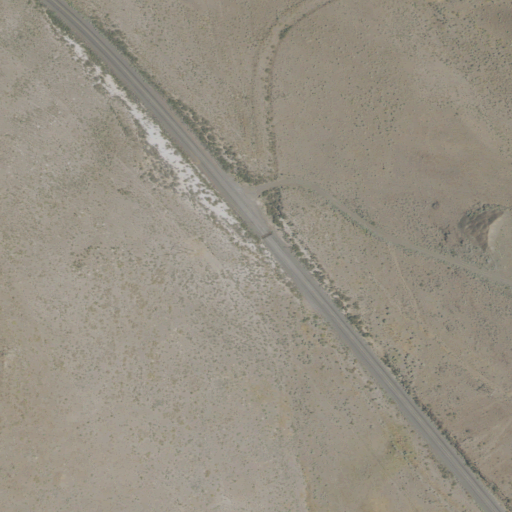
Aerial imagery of gap in Oregon named Long Hollow Summit containing grassland, shrub, open development, and low intensity development